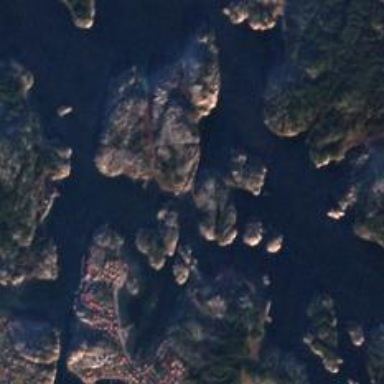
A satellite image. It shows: Picturesque coastline scene.